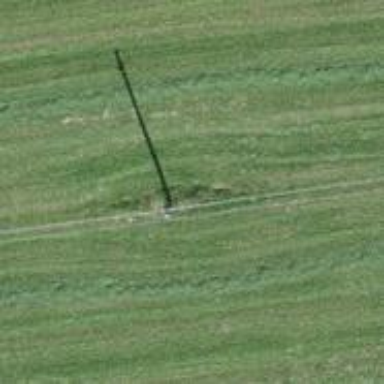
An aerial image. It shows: Minor power line.